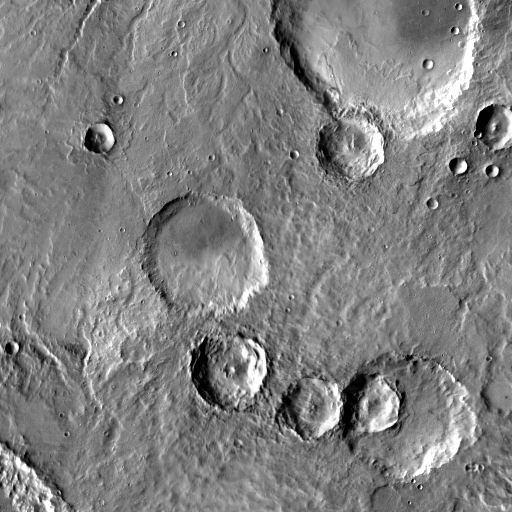
Crater classes present: Background, Other, Layered, Buried, Secondary